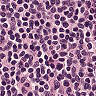
Metastatic tissue present: no